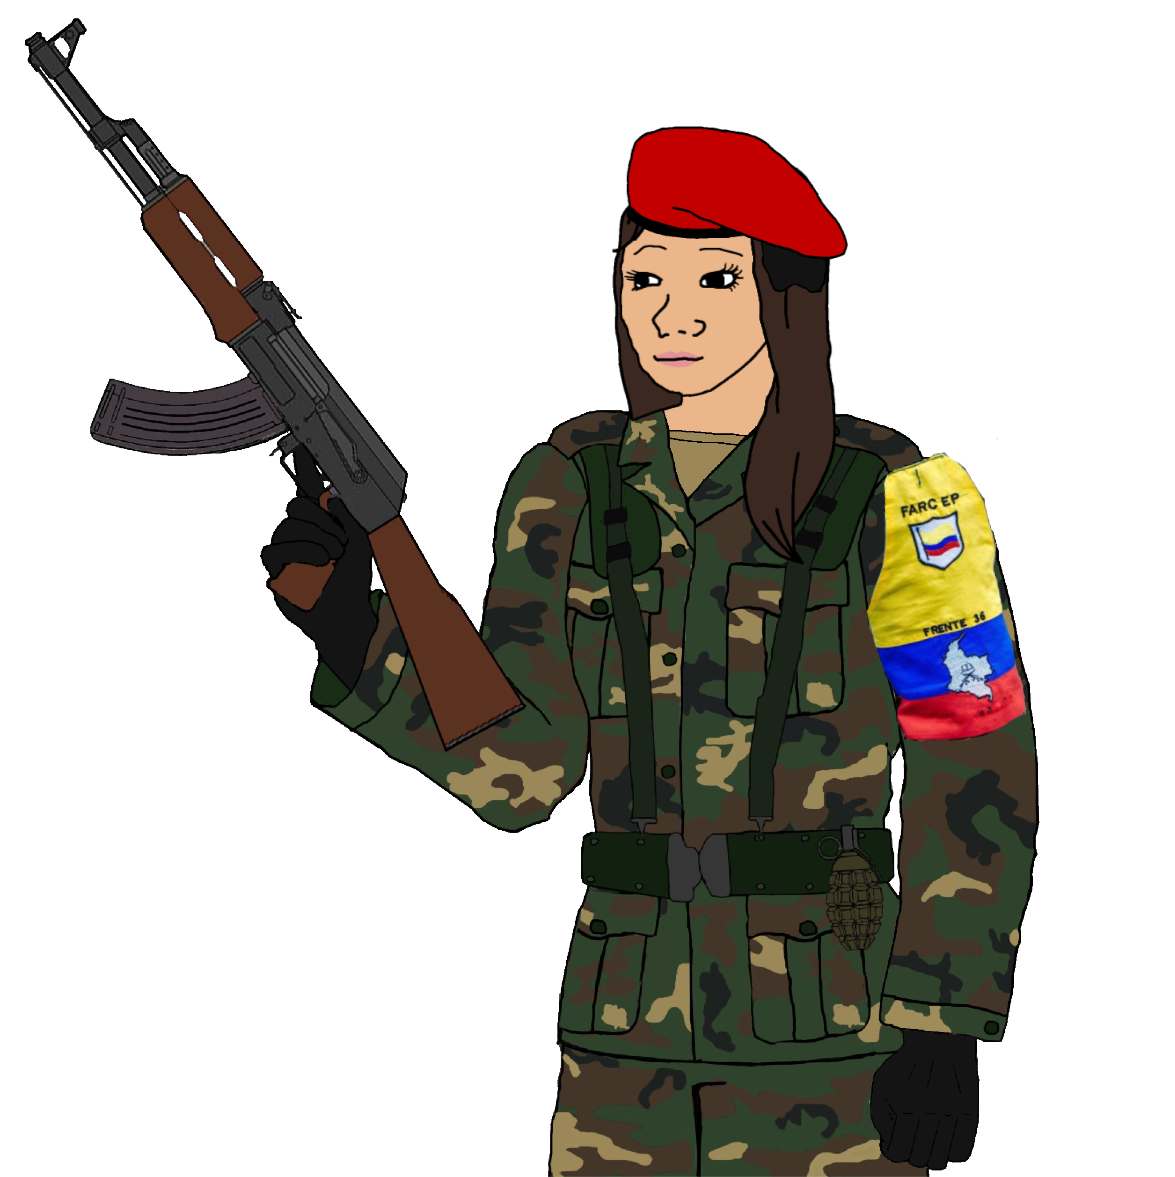
Label: 5_Trad_Wife